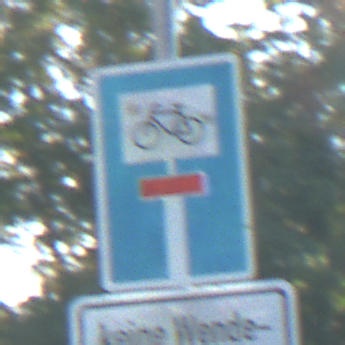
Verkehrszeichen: SackgasseRadverkehrDurchlaessig
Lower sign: HinweisGeaenderteVorfahrtVerkehrsfuehrungVerkehrsregelung3
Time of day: MorningAfternoon
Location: Outdoor (Urban)
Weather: Clear
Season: NotSpecified
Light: Natural